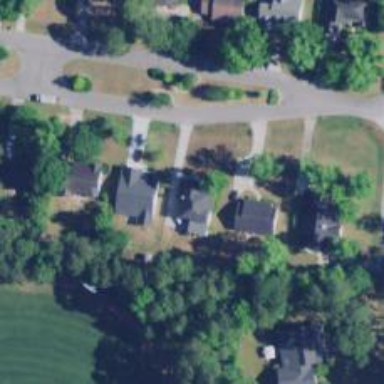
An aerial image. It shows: Neighborhood.